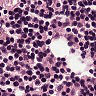
Metastatic tissue present: no